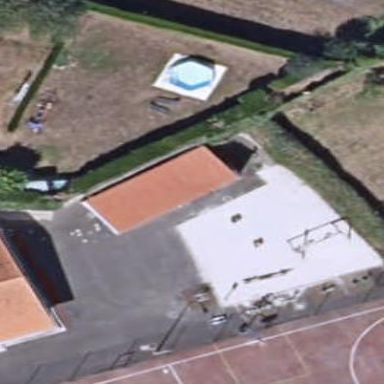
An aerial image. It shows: Simple house.